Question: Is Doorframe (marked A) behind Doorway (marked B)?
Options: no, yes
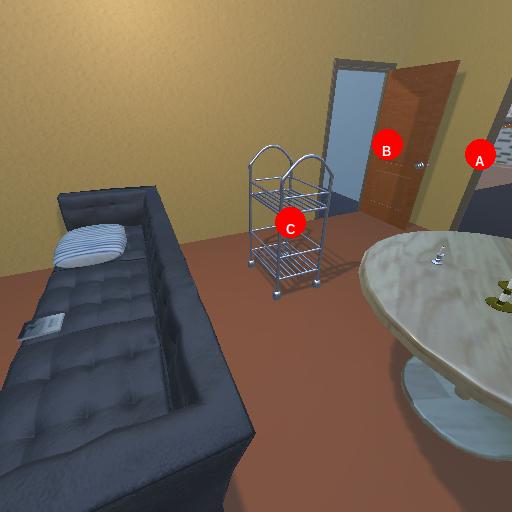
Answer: no